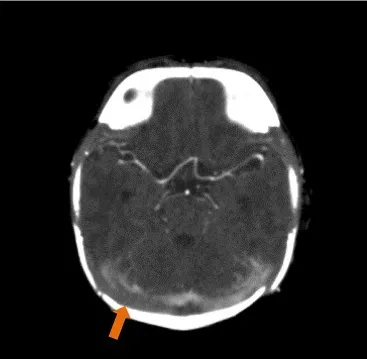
Contrasted brain CT of the patient. (A) Transverse sinus thrombosis.
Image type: radiology (ct)